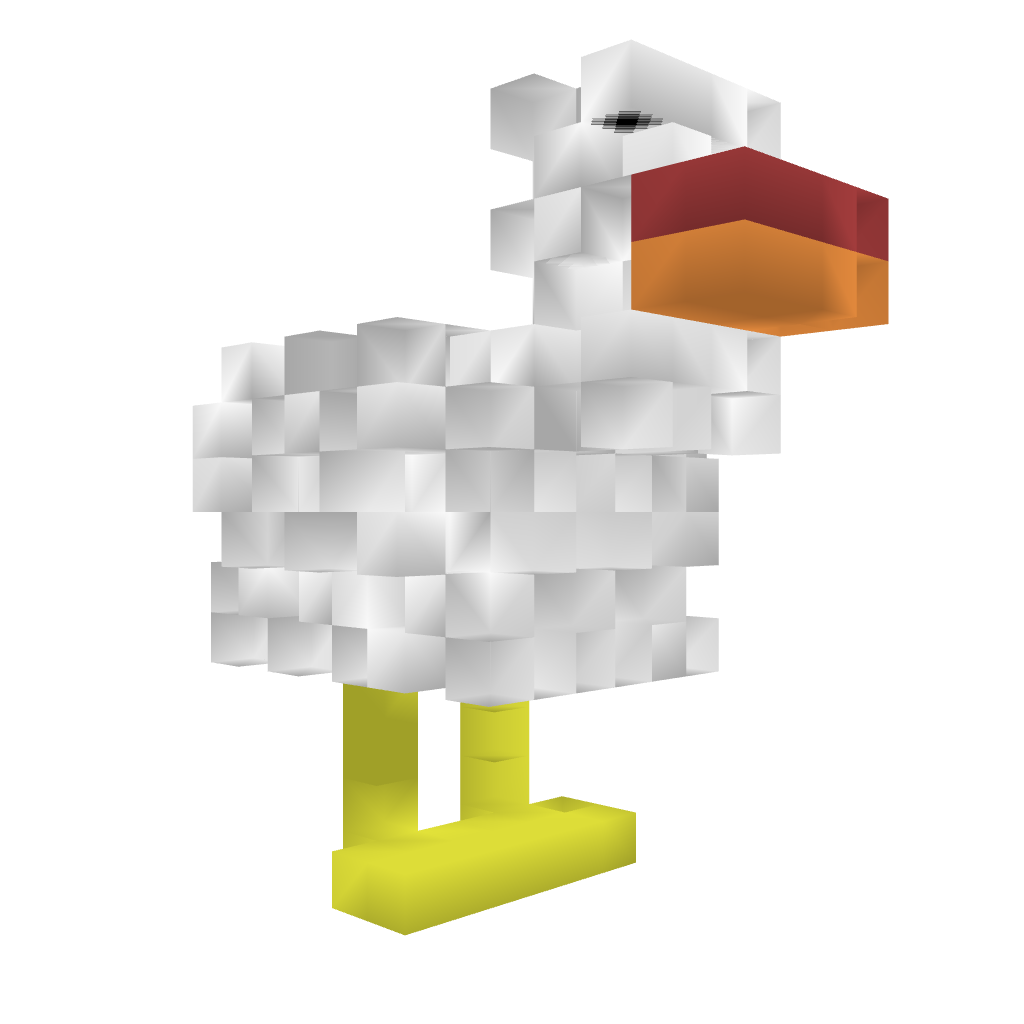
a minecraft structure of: Chicken high quality